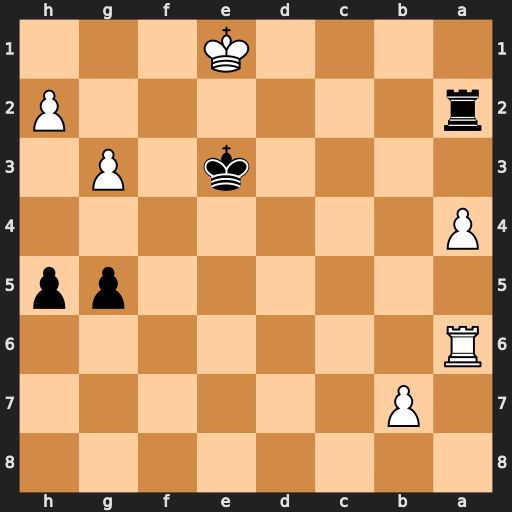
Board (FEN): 8/1P6/R7/6pp/P7/4k1P1/r6P/4K3
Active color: b
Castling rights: -
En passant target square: -
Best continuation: Ra1#